Question: Is it possible to take a view in Android (lets say an ImageView) and split it vertically in the middle, then fold the view in on itself in 3d?
Thus recreating something like this:

In the end I am aiming to recreate a folding effect for the sliding menu by jeremy feinstein.
I searched the web, but it didn't yield any useful results, mainly because I am unsure what exactly to search for.
Thanks!
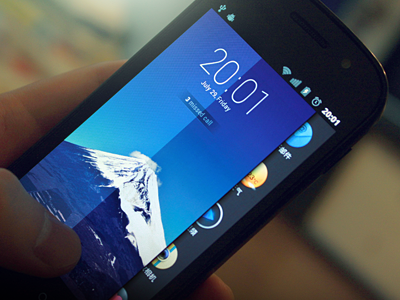
Answer: try this liberary it will help you to achieve your goal <URL>